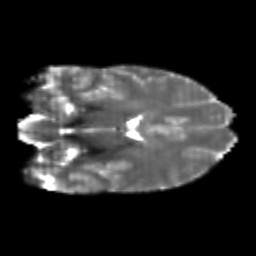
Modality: T2w
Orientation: coronal
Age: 25
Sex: female
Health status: healthy
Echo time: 0.074 s